Interaction volume radius: 5 \u00c5
Interaction volume height: 10 \u00c5
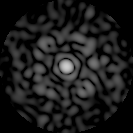
Disorder parameter: 0.8599